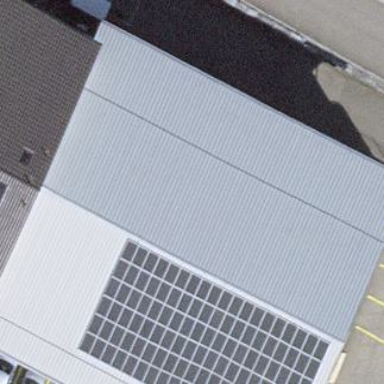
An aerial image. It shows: Industrial building.